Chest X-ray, PA view. Patient: 66 years old, sex F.
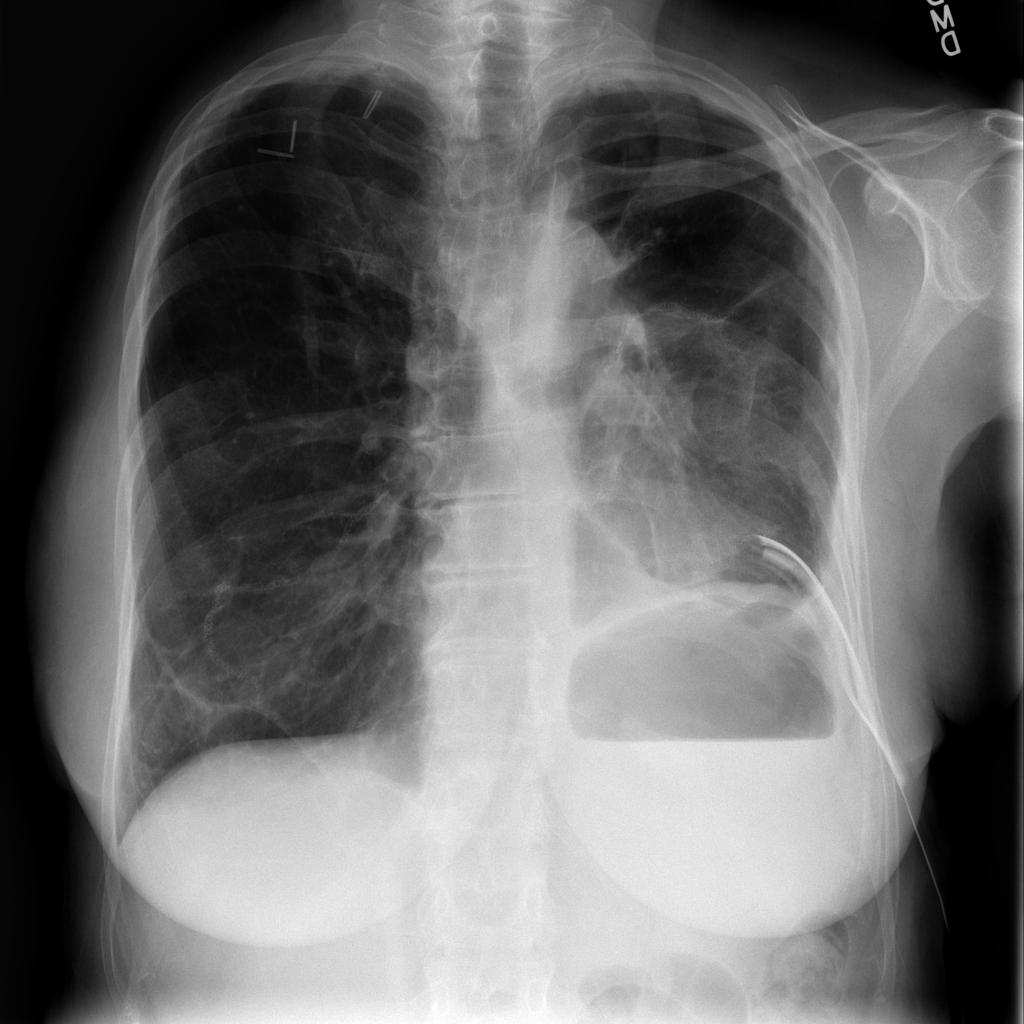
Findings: No Finding